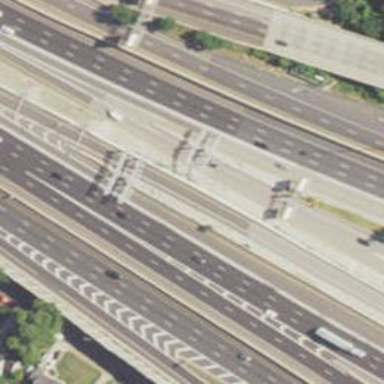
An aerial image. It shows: Toll gantry on the road.